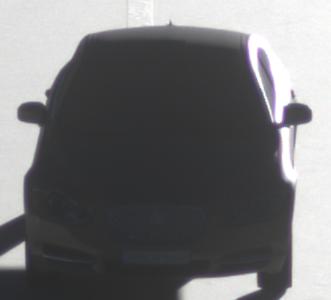
Make: Jaguar
Model: XF 3.0 V6
Detailed model: XF (X250) Limousine
Model produced from: 2010/02
Model produced until: 2010/10
Doors: 4
Color: gray
Road condition: dry road
Daytime: sunrise or sunset
Contrast: high contrast